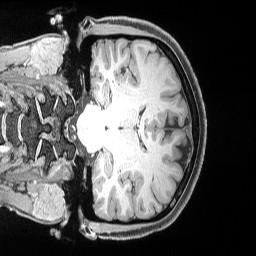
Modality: T1w
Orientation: coronal
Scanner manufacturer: siemens
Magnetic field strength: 3 T
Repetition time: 2.53 s
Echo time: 0.00169 s